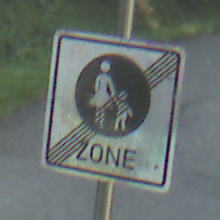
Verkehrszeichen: EndeFussgaengerzone
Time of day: MorningAfternoon
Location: Outdoor (Nature)
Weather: Clear
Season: NotSpecified
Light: Natural